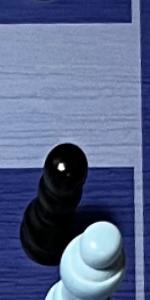
Label: Pawn_Black